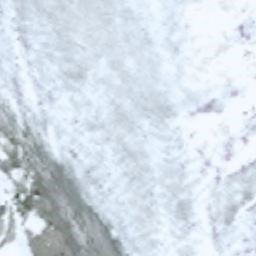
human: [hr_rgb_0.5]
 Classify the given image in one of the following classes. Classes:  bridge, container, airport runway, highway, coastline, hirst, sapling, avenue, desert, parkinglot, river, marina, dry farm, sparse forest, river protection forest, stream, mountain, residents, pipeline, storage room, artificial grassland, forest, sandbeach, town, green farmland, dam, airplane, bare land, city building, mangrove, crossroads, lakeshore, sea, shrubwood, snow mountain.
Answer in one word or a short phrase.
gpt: snow mountain